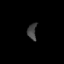
Tissue: prostate
Cell type: T cells
Senescence score: 0.7001
Nuclear area (px): 142
Mean DAPI intensity: 66.908